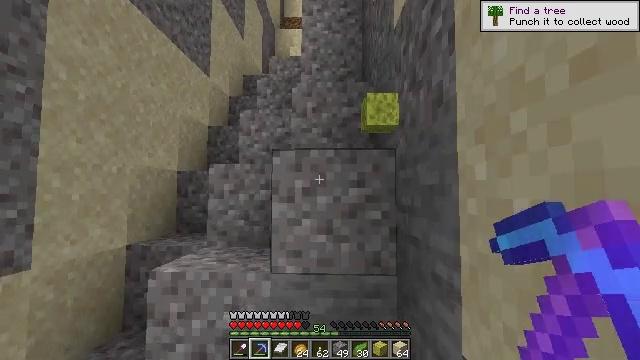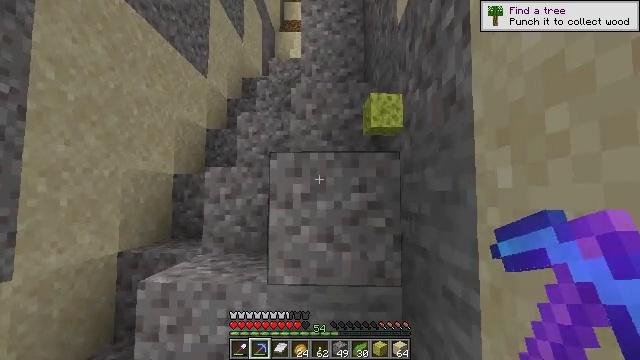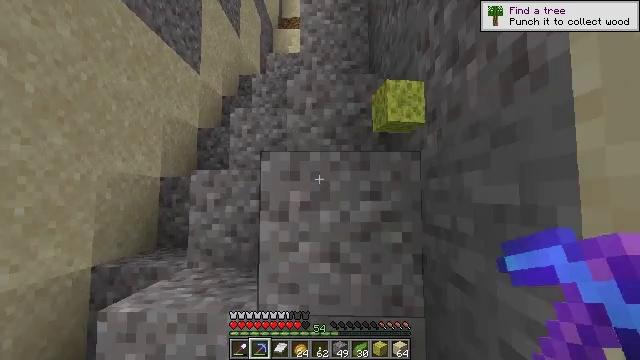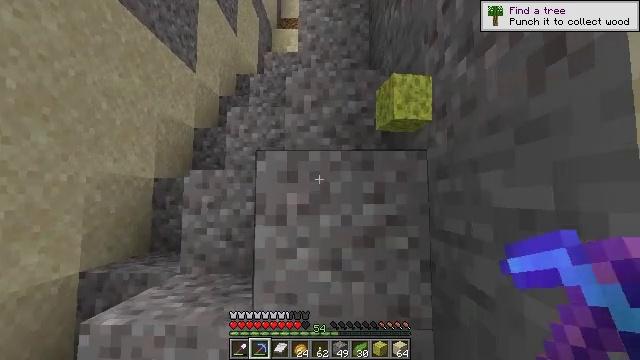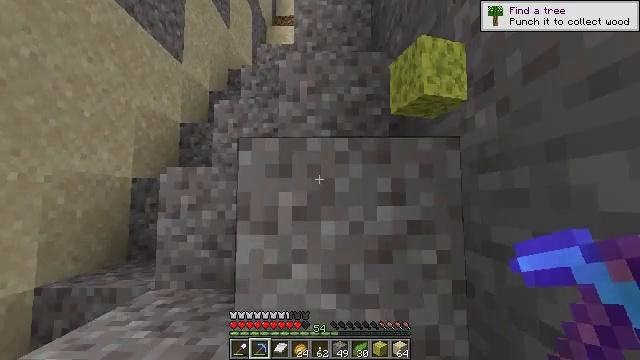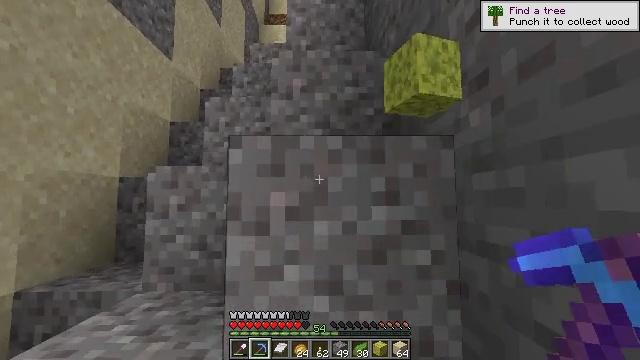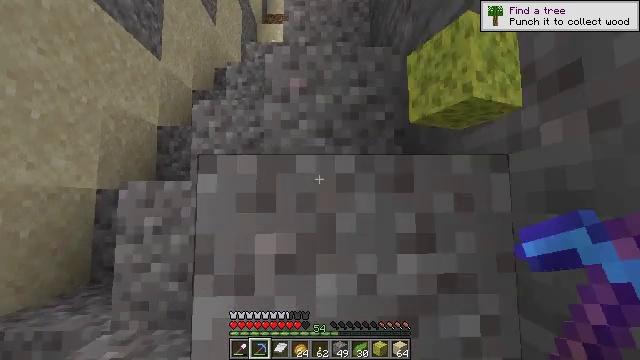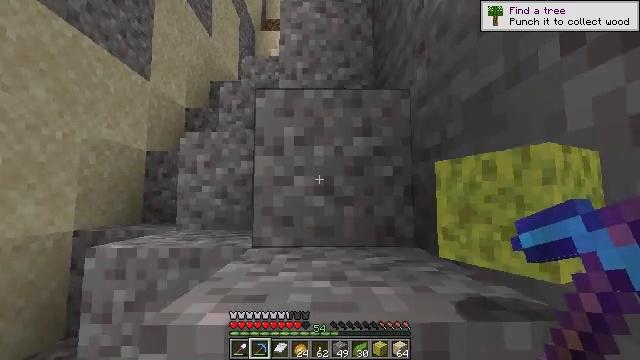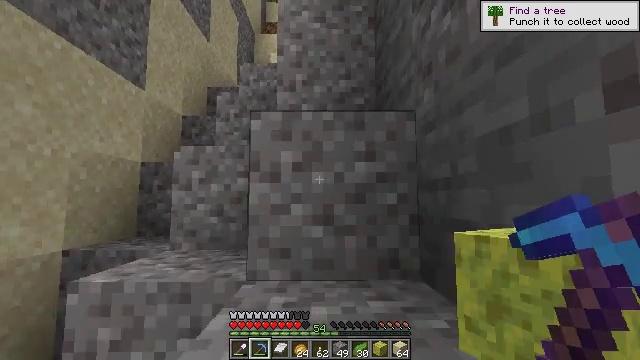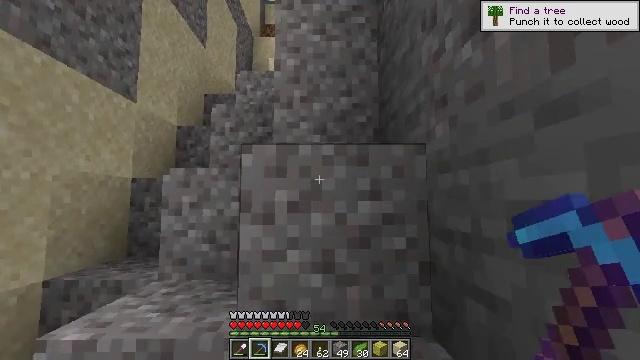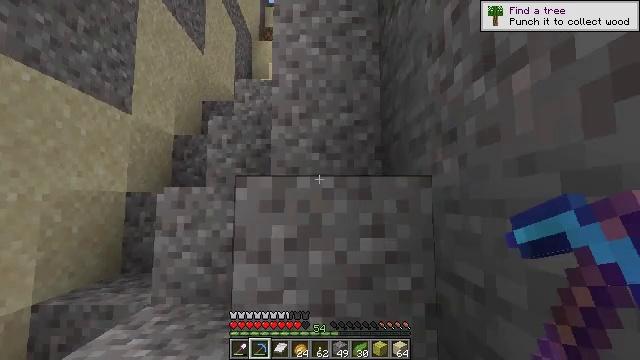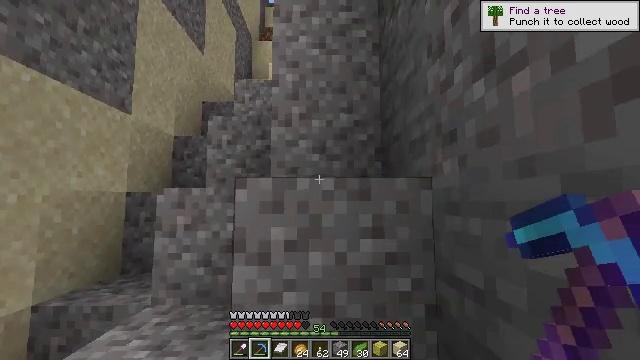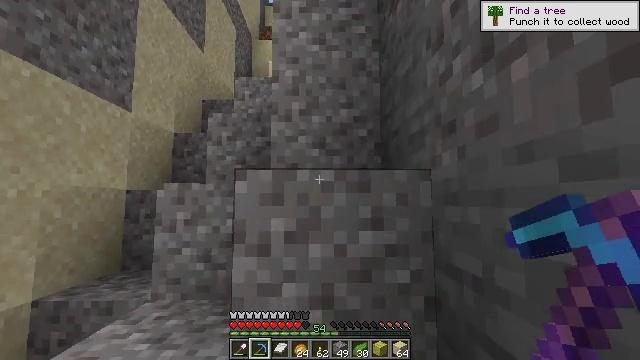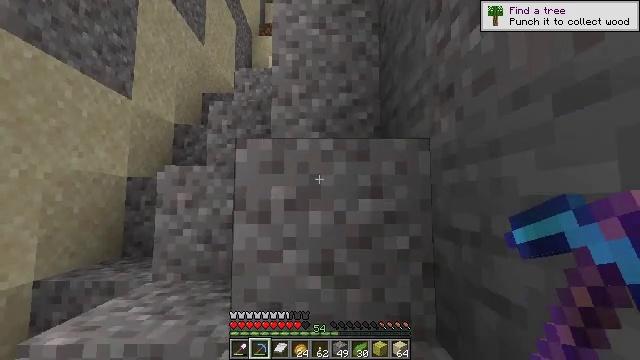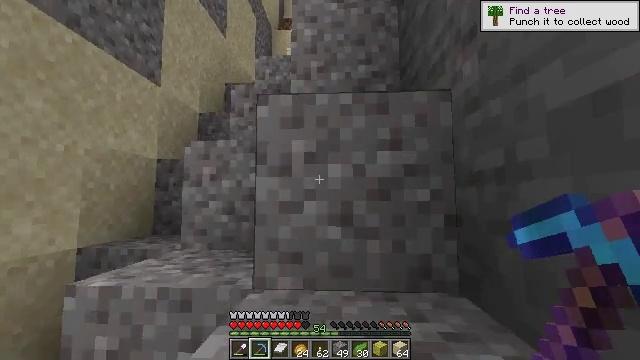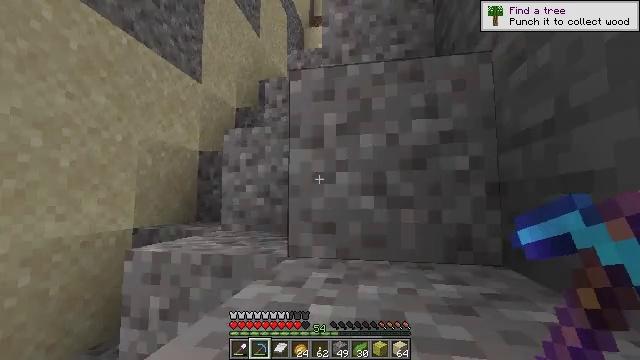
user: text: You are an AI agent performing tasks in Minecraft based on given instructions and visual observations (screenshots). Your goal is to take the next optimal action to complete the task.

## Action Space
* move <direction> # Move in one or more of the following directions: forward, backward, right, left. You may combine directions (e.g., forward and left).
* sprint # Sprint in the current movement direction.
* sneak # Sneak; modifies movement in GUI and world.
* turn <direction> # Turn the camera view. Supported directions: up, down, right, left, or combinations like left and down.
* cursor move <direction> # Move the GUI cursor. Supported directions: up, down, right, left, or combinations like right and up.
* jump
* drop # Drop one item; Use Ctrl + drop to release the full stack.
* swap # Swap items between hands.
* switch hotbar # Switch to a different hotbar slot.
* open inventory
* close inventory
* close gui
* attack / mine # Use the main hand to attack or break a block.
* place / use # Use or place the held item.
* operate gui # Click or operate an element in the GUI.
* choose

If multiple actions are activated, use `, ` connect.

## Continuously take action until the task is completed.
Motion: motion action
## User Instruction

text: Acquire a wet sponge from an ocean monument.
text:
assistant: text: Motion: move forward
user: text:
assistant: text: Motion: move forward
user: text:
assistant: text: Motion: move forward
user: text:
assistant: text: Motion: move forward
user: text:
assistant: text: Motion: move forward, turn right
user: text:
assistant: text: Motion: move forward, jump
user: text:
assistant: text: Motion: move forward, jump
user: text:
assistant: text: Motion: move forward, jump
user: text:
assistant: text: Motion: move forward, jump
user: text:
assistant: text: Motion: move forward, jump
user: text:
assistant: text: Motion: move forward, jump
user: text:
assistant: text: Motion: move forward
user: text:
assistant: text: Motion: no_op
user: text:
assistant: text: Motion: turn left
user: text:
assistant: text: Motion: turn left
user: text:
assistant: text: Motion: turn left
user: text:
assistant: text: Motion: turn left and down
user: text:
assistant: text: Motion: move forward, turn left and down
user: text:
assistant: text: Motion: move forward, turn down
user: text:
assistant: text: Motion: move forward, turn right and down
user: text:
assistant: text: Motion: move forward, turn right and down
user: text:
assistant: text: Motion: move forward, turn right and down
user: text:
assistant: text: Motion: move forward, turn right, jump
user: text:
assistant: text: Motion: move forward, turn right, jump
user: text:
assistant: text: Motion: move forward, turn right and up, jump
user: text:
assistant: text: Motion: move forward, turn right and up, jump
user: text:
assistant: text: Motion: move forward, turn right and up, jump
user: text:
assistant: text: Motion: move forward, turn right and up
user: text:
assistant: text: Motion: move forward, turn right and up
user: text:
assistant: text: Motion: move forward, turn right and up